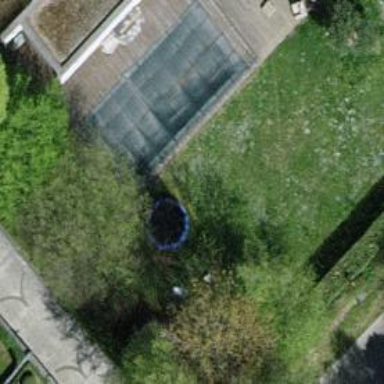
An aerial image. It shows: Swimming pool located in leisure land.